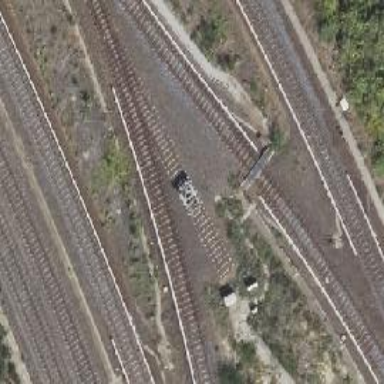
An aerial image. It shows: Yard used for service near light rail railway.